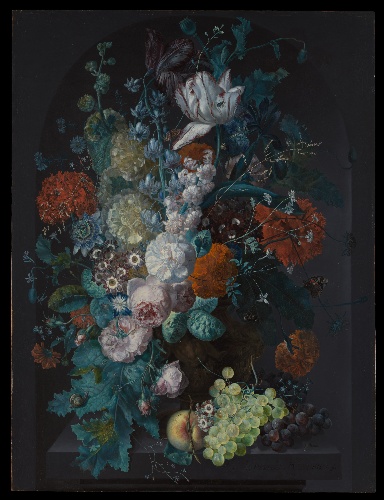
Title: A Vase of Flowers
Artist: Margareta Haverman
Artist bio: Dutch, Breda 1693–1722 or later
Date: 1716
Object type: Painting
Classification: Paintings
Medium: Oil on wood
Dimensions: 31 1/4 x 23 3/4 in. (79.4 x 60.3 cm)
Department: European Paintings
Credit line: Purchase, 1871
Accession year: 1871
Repository: Metropolitan Museum of Art, New York, NY
Tags: Grapes|Flowers|Still Life